Question: I've set up a build on Jenkins for a Maven project, and I would like to build it without running any of the tests. I've tried entering "clean install -DskipTests" in the goals field, like this:

But it doesn't work. What am I doing incorrectly?
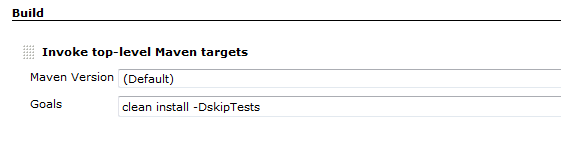
Answer: The problem is that I omitted '=true'. I was able to build without running tests by entering:
'''
clean install -DskipTests=true
'''